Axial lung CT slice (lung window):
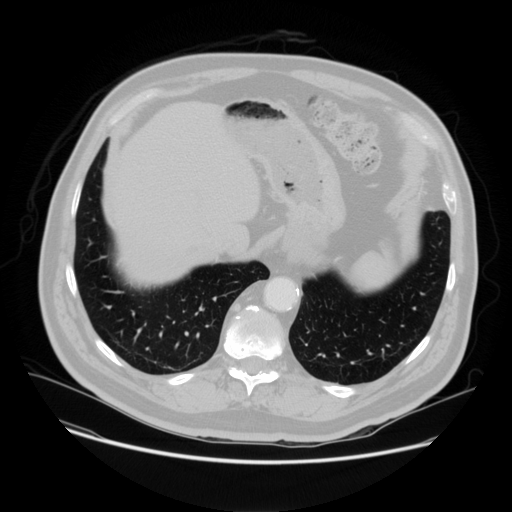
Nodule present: no